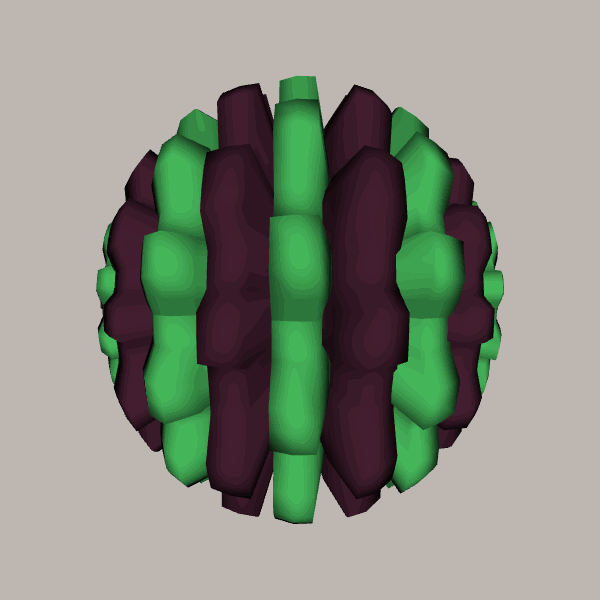
Background: light